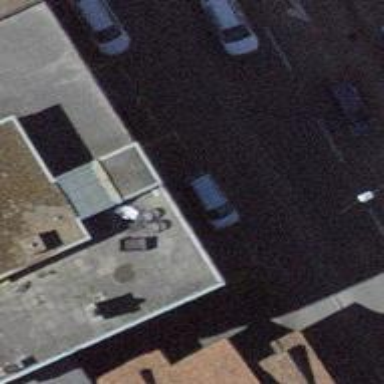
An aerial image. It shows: Post box.